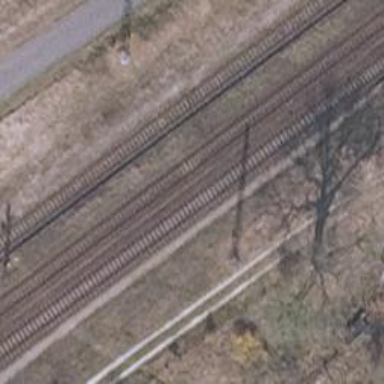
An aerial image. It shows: Milestone along the railway with catenary mast.